Field crop: tomato
Growth stage: 1
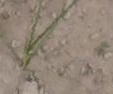
Species: cyperus